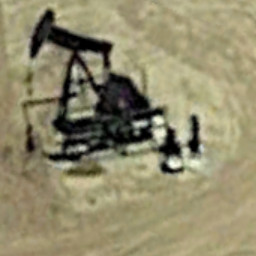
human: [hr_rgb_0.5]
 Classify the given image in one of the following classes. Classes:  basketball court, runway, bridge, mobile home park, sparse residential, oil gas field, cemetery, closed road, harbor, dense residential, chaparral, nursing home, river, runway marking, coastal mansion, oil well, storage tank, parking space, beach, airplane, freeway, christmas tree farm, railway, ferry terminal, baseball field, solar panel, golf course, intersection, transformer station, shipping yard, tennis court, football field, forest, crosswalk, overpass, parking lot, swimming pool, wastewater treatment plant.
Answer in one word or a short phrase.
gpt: oil well